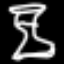
Label: hourglass